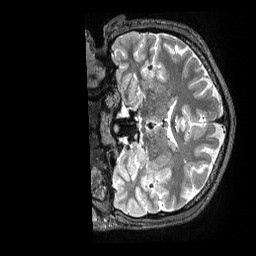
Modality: T2w
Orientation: coronal
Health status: healthy
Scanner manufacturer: siemens
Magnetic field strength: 3 T
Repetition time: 3.2 s
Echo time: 0.565 s